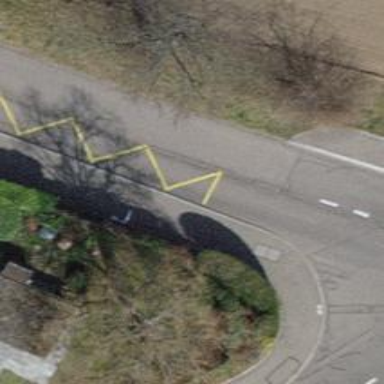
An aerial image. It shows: Platform for public transport. The platform is located by the road.